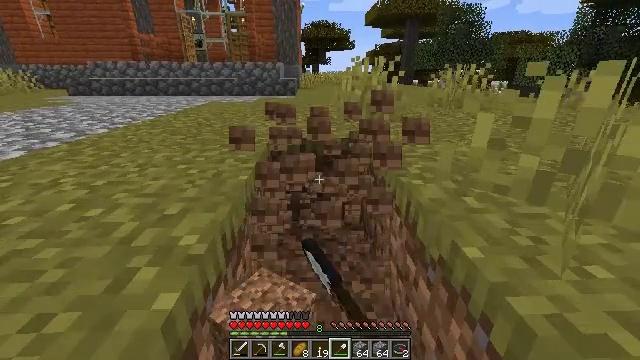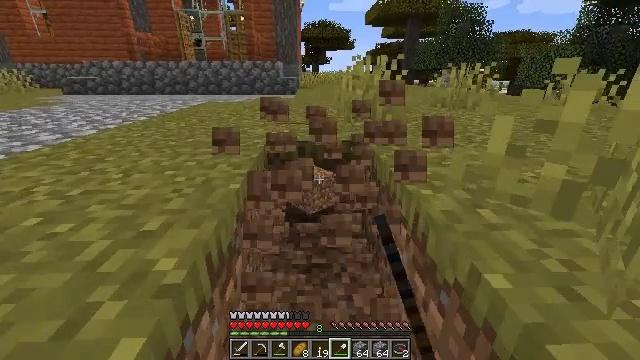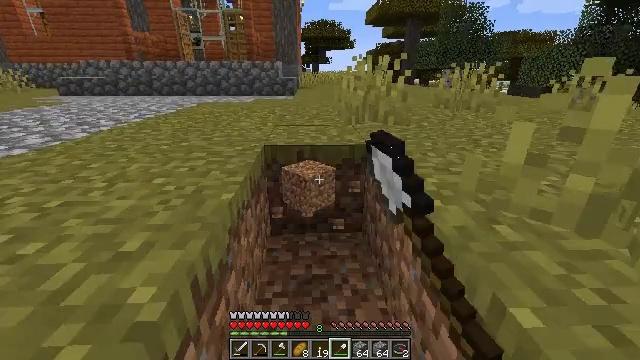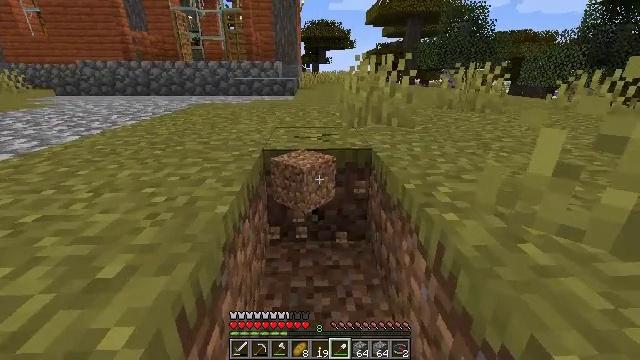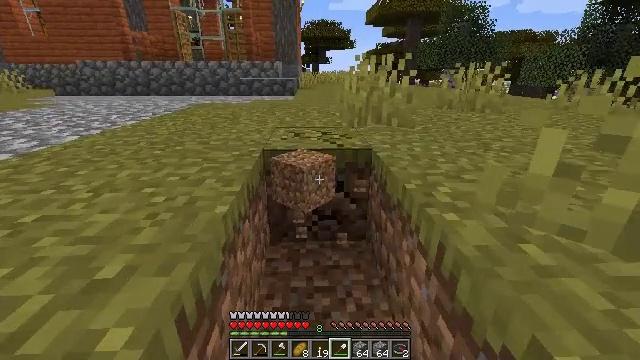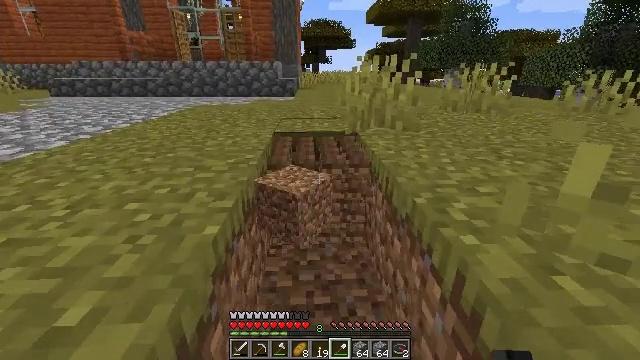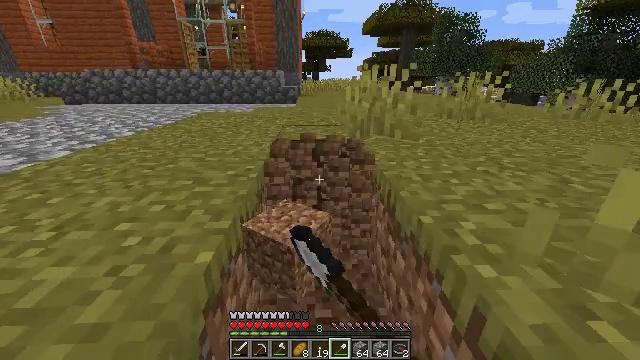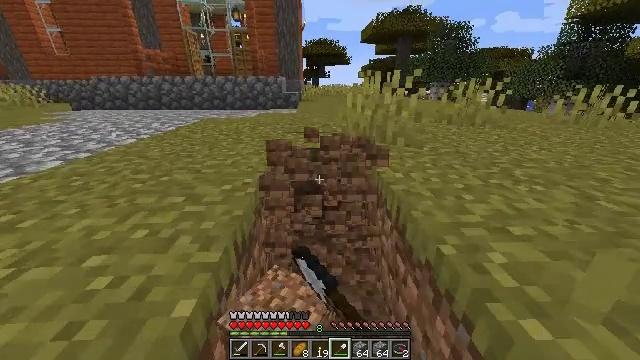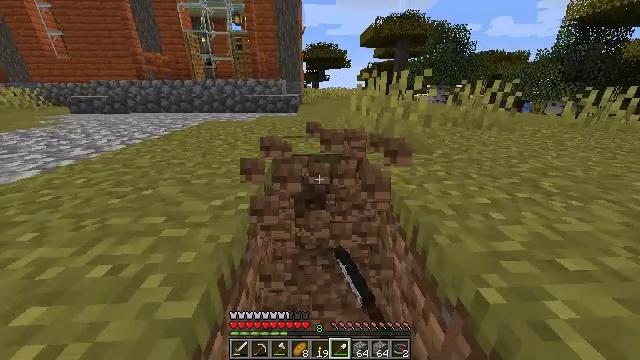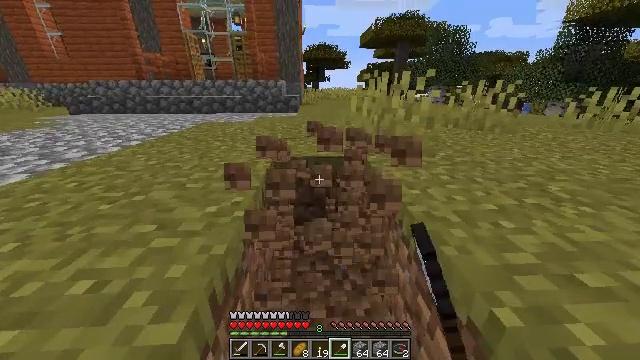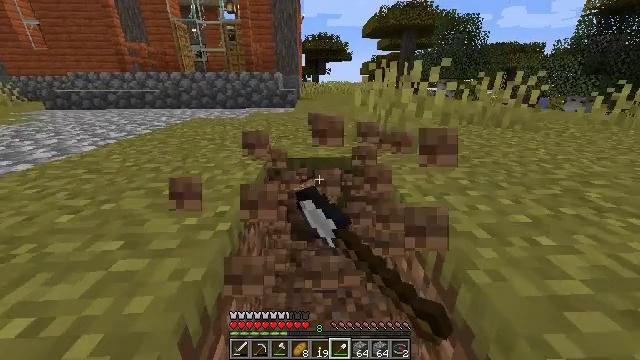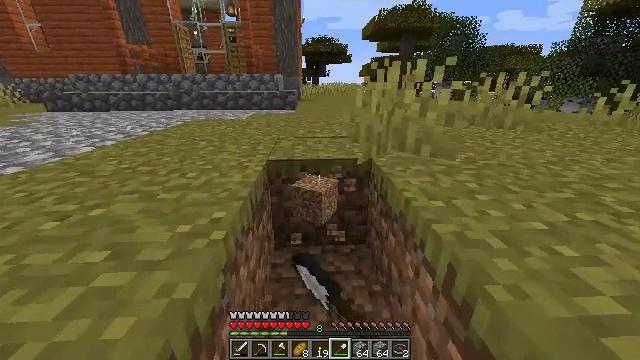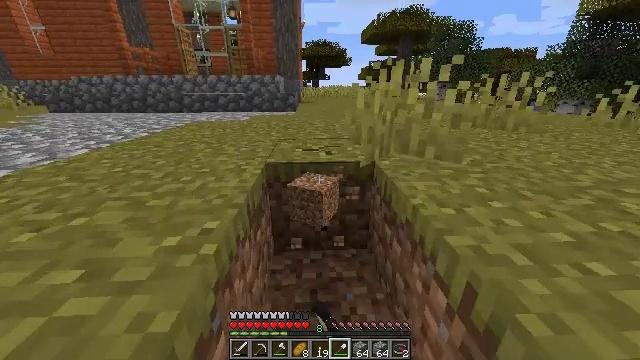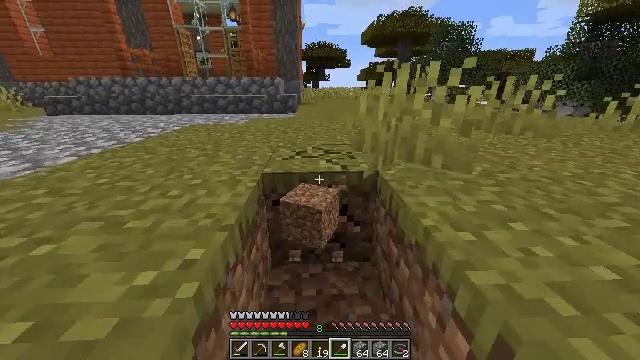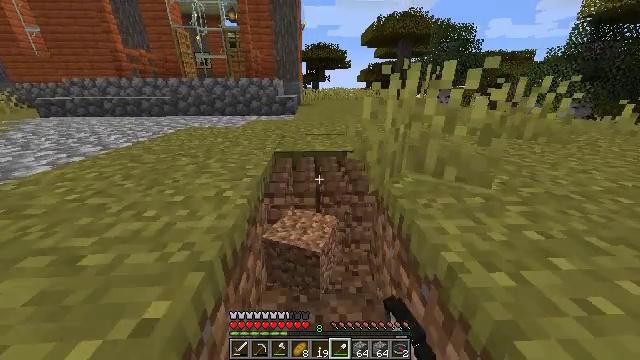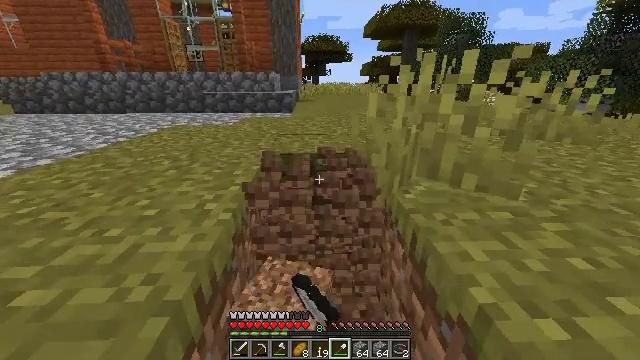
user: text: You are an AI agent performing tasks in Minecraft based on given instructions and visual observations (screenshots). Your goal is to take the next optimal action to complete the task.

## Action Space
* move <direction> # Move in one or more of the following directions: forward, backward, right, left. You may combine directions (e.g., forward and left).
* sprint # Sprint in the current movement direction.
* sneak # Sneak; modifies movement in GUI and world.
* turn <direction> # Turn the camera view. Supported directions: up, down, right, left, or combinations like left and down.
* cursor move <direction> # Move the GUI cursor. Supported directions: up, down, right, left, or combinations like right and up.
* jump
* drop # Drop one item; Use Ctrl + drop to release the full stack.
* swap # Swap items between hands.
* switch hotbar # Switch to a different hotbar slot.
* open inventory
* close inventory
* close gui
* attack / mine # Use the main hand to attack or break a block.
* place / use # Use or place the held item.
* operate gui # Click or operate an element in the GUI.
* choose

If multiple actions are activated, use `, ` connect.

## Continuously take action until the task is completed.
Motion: motion action
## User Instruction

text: Mine grass block from the ground.
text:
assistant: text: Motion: move forward, attack / mine
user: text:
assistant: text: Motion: attack / mine
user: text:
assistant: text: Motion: attack / mine
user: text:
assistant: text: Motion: attack / mine
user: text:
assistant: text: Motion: move forward, attack / mine
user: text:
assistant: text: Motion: move forward, attack / mine
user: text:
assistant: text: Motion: move forward, attack / mine
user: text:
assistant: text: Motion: move forward, attack / mine
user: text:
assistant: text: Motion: attack / mine
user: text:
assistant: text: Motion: attack / mine
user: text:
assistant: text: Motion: move forward, attack / mine
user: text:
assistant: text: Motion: move forward, attack / mine
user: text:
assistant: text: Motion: move forward, attack / mine
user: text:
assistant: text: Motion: attack / mine
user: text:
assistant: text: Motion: attack / mine
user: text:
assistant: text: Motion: attack / mine
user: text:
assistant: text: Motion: attack / mine
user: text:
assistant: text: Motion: attack / mine
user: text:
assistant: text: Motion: attack / mine
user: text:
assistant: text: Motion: attack / mine
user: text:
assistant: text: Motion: attack / mine
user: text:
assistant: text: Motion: attack / mine
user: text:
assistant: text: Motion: attack / mine
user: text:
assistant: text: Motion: move forward, attack / mine
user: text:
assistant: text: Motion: move forward, attack / mine
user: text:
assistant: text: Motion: move forward, attack / mine
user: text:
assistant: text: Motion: move forward, attack / mine
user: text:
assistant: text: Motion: attack / mine
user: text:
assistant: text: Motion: attack / mine
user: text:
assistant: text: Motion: attack / mine